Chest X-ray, AP view. Patient: 42 years old, sex M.
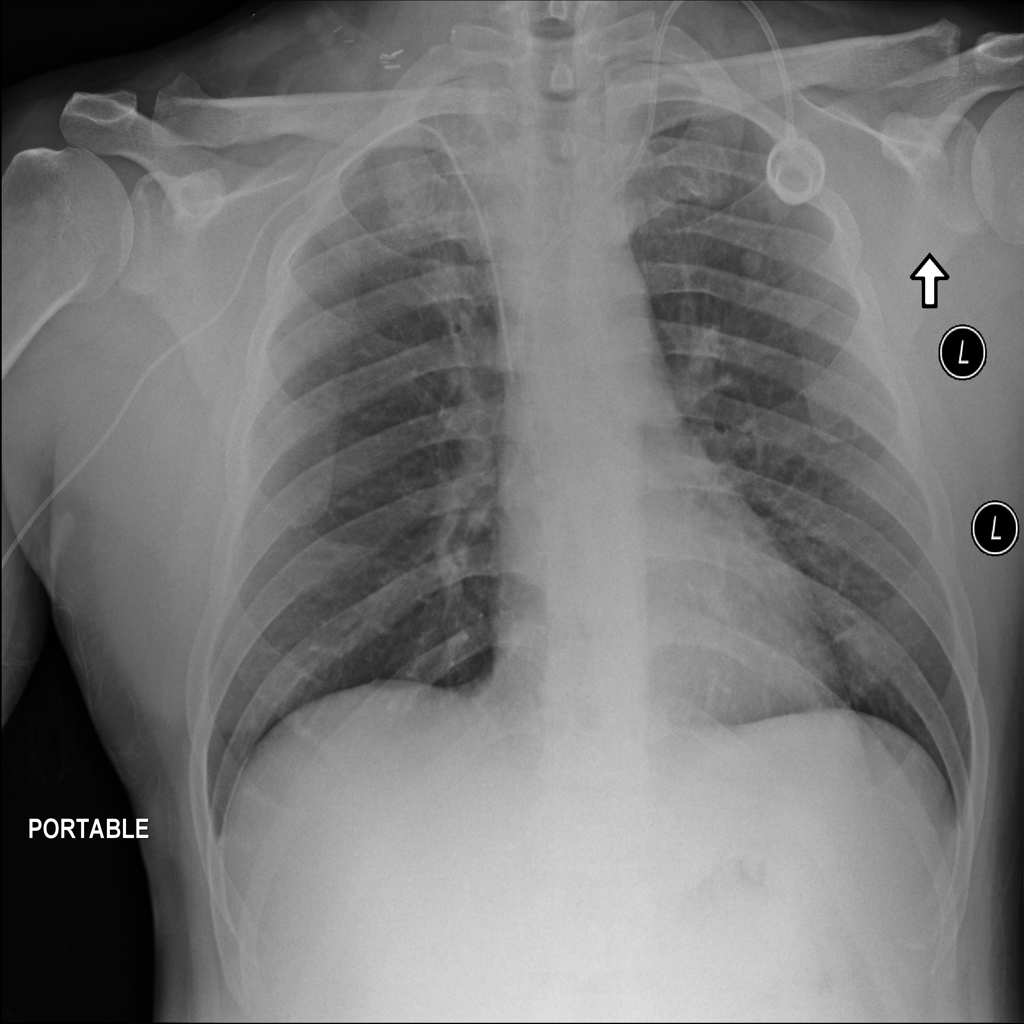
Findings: No Finding